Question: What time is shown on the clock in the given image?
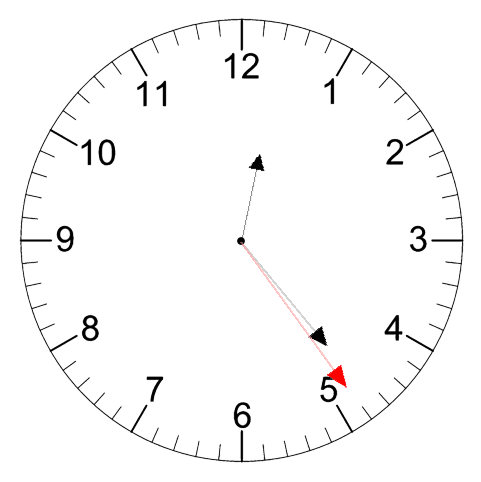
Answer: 12:23:24